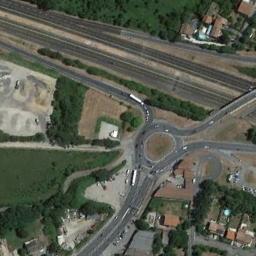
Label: roundabout